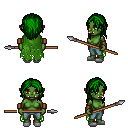
a pixel art fantasy rpg character, female body template, orc, green skin, green tattered cape, teal pants, green long hairstyle, leather bracers, white slippers, spear, four views (front, back, left, right), 2x2 character sprite sheet, small pixel art, hard edges, no anti-aliasing